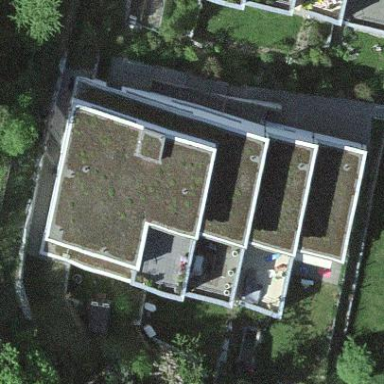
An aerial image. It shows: Terrace building.